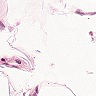
Metastatic tissue present: no